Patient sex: F
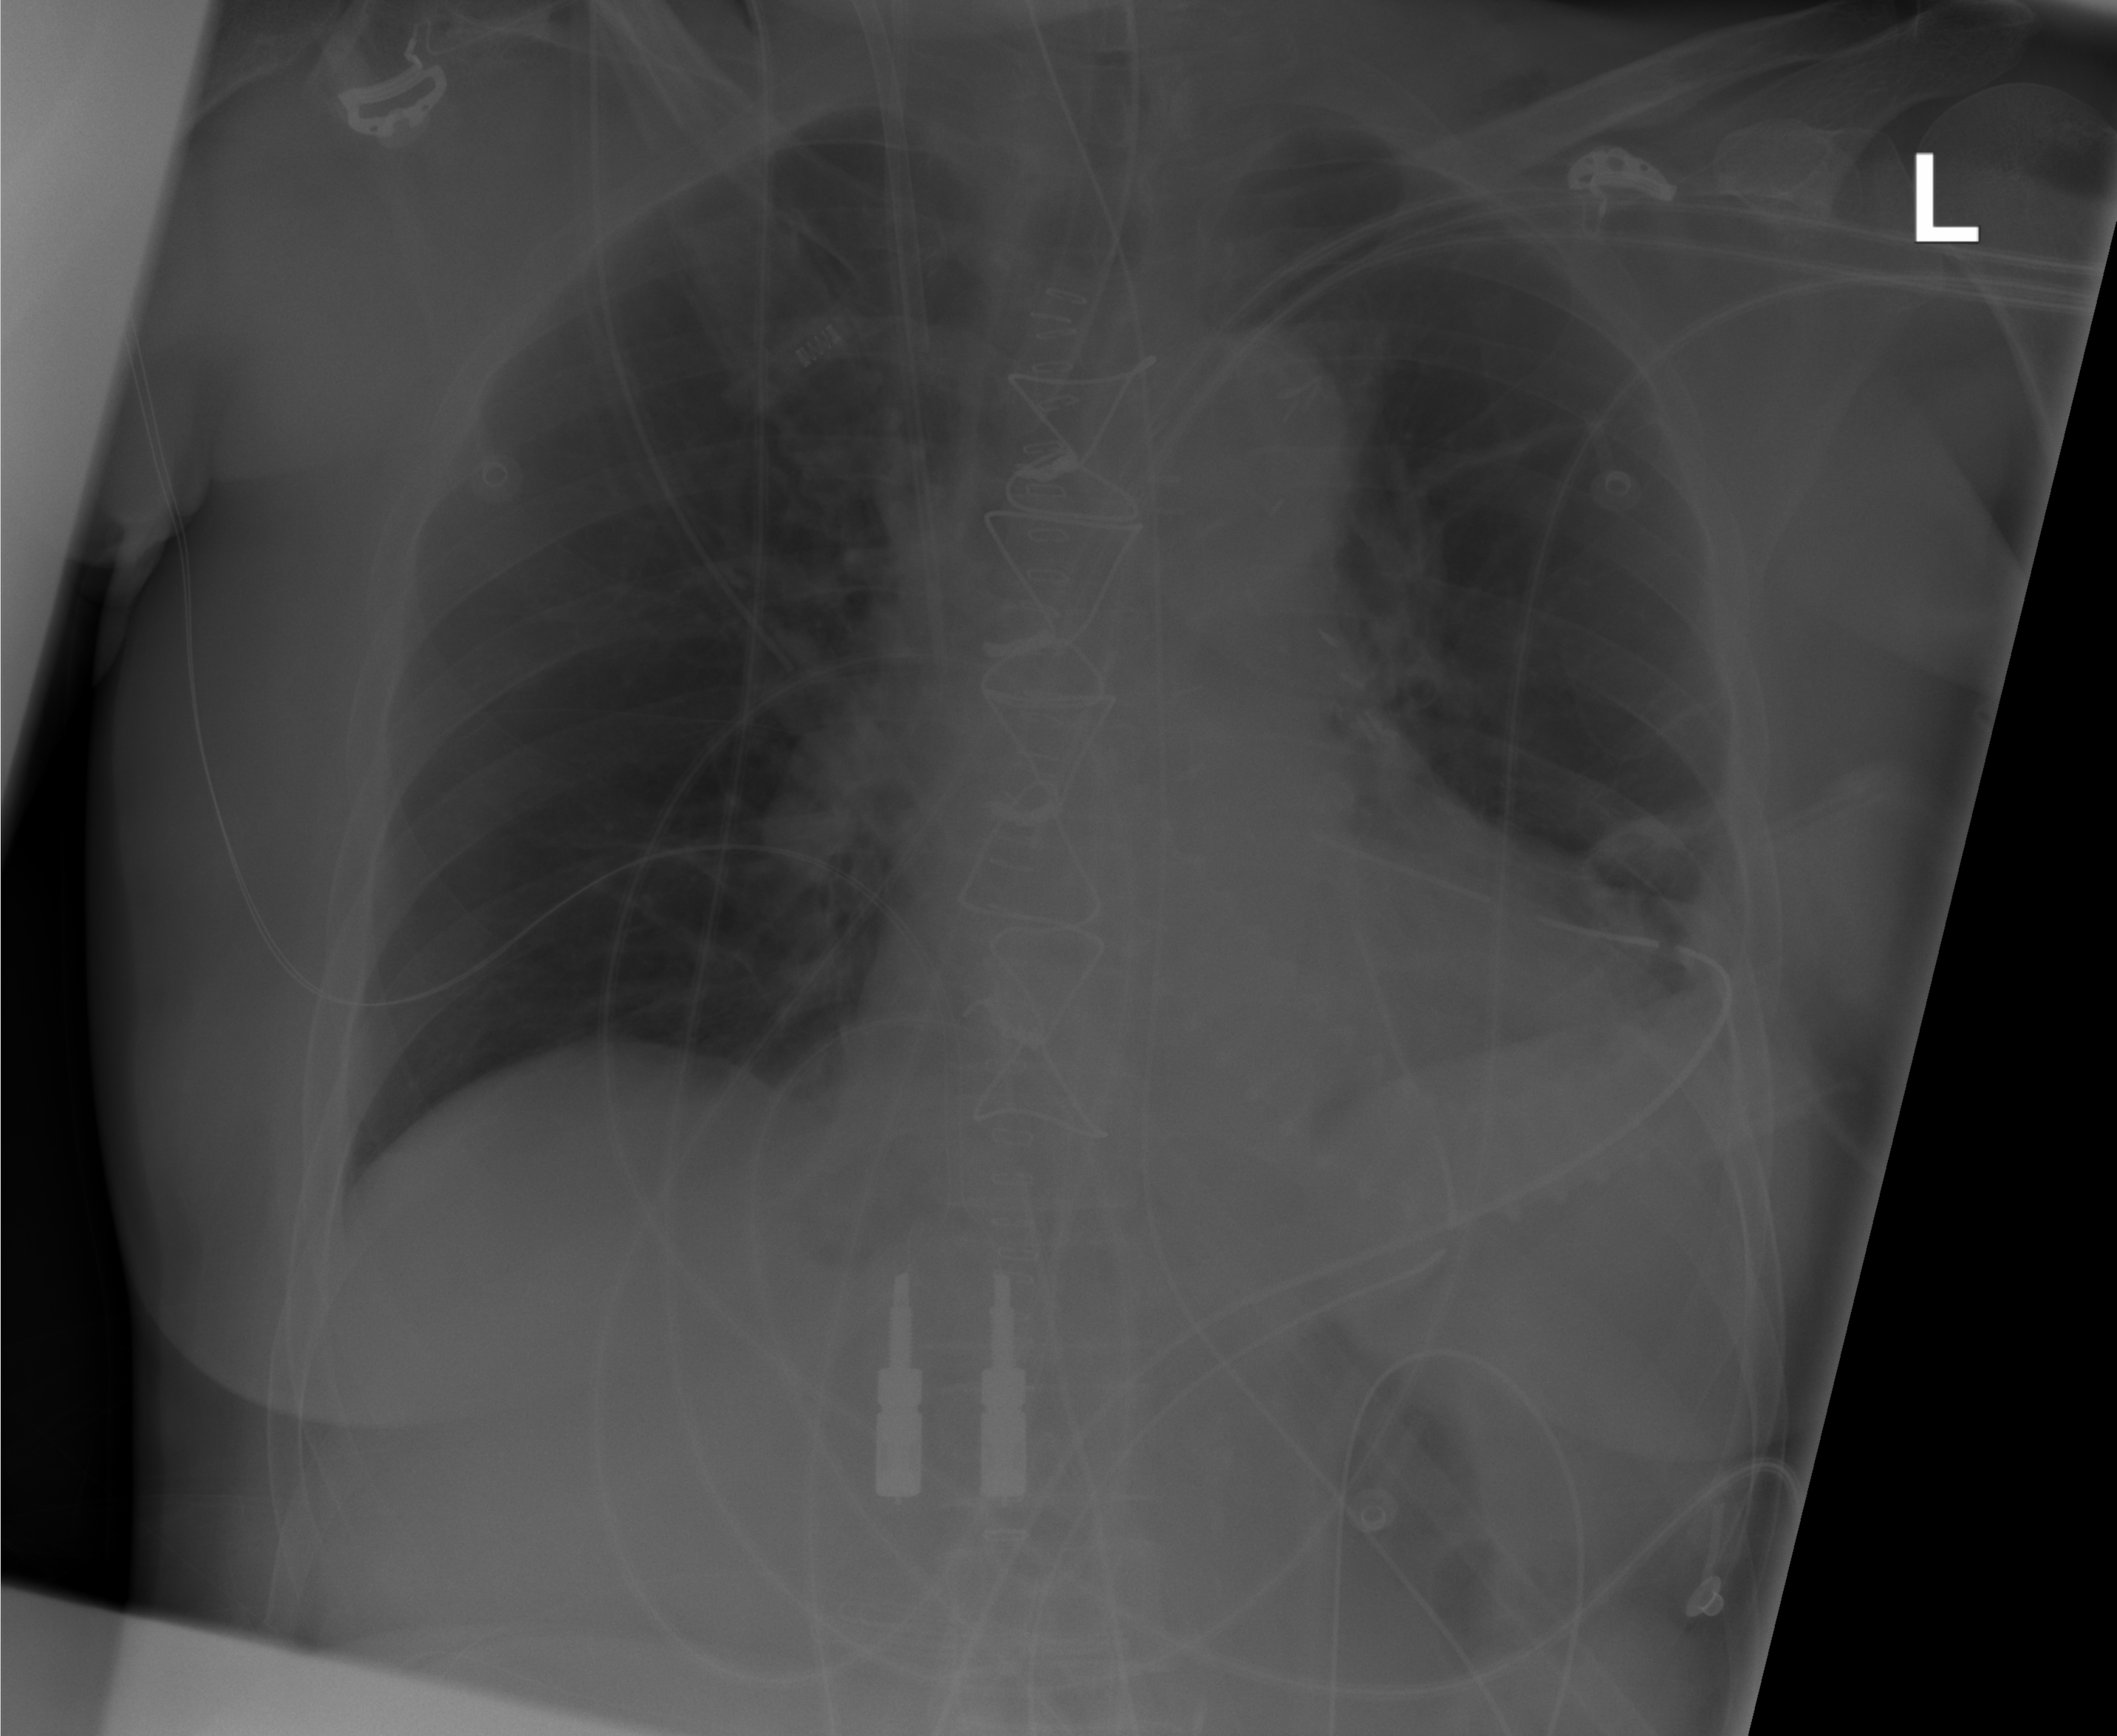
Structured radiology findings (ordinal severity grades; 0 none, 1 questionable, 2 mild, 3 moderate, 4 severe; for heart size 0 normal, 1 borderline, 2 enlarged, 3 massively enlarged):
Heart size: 0
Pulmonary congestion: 0
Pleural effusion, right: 0
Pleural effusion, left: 0
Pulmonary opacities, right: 0
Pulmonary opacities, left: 0
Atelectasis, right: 0
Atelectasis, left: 1